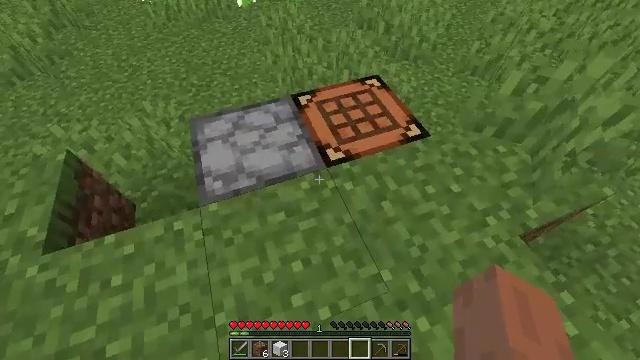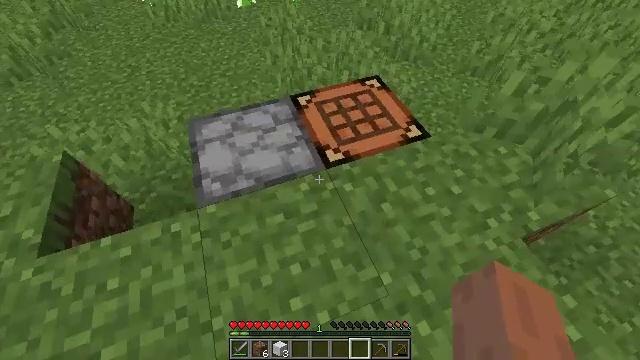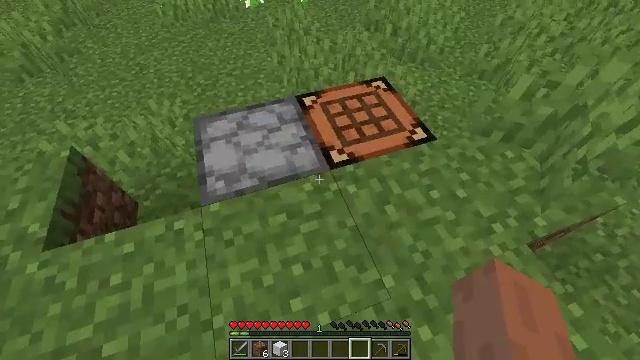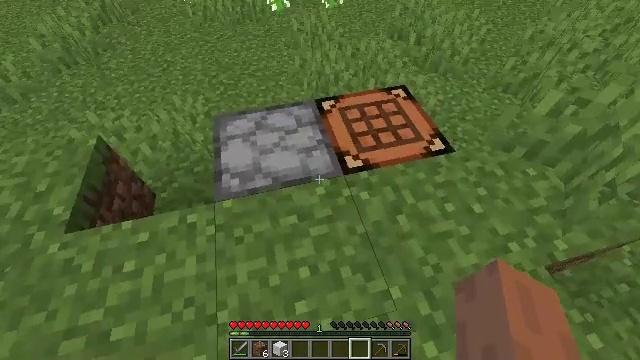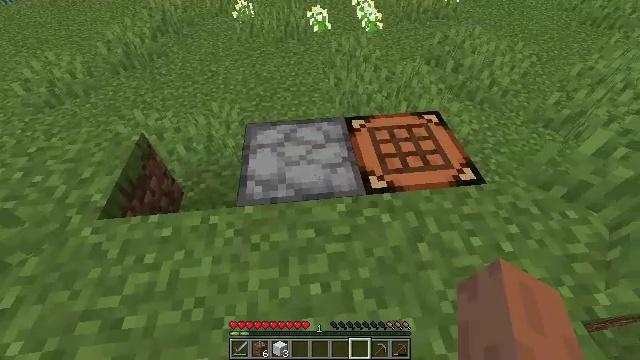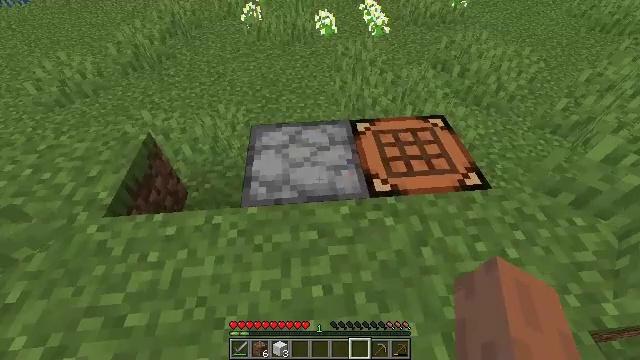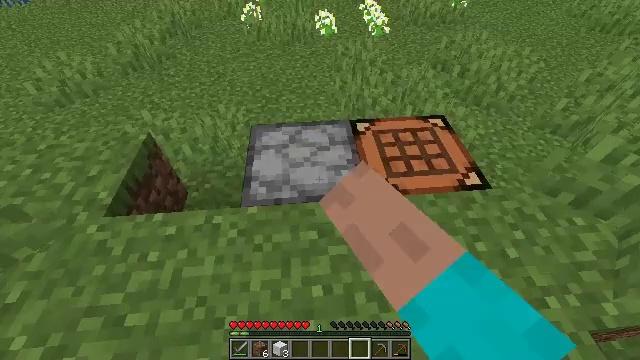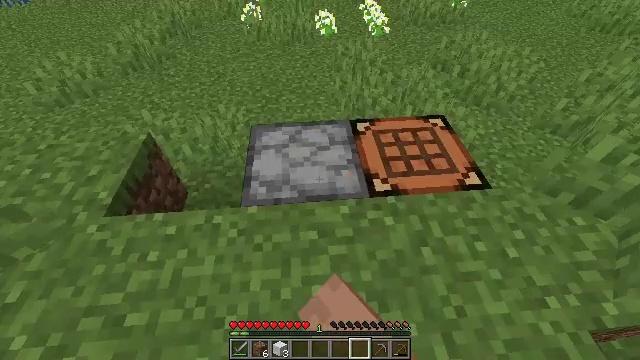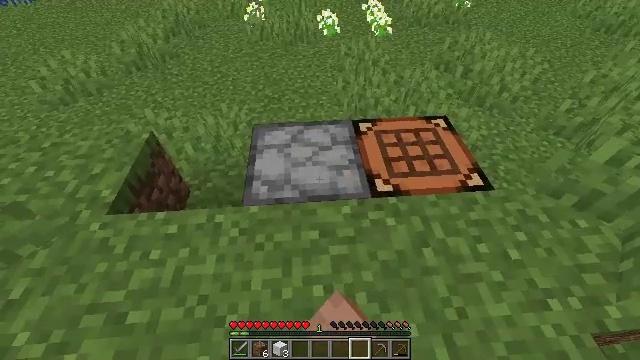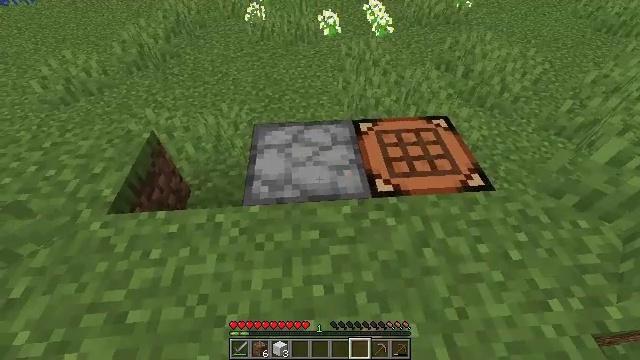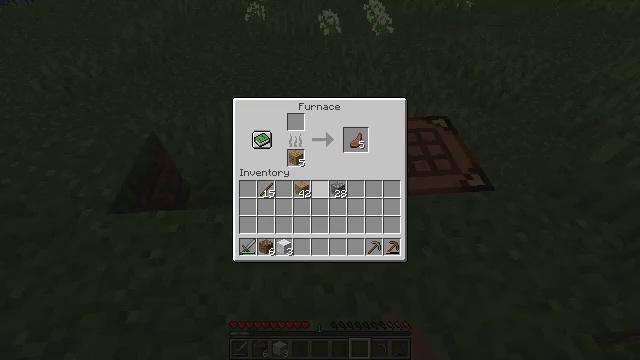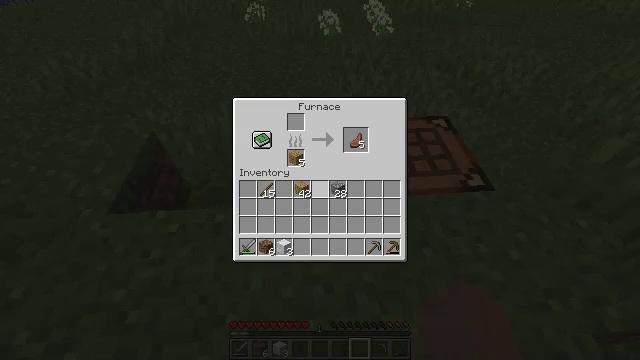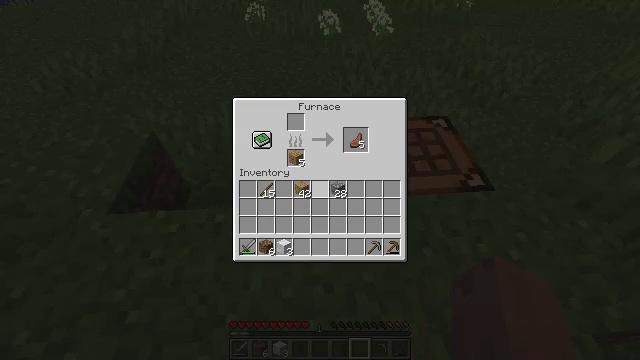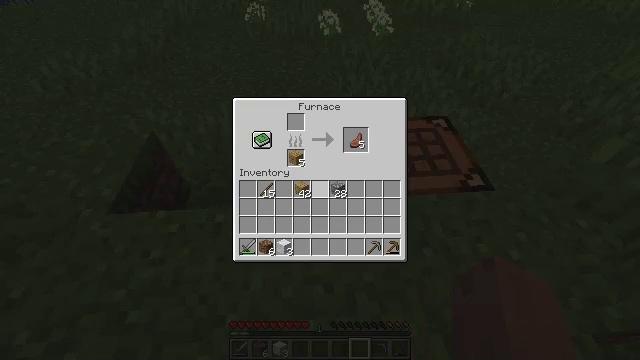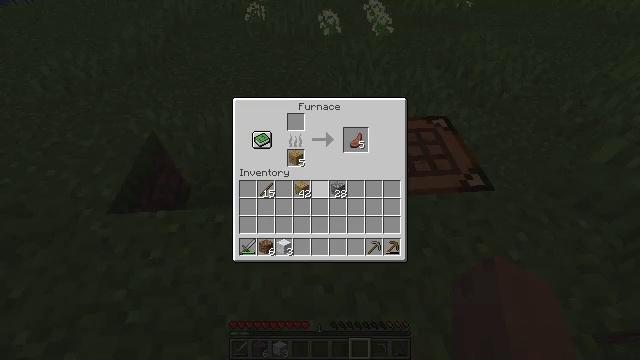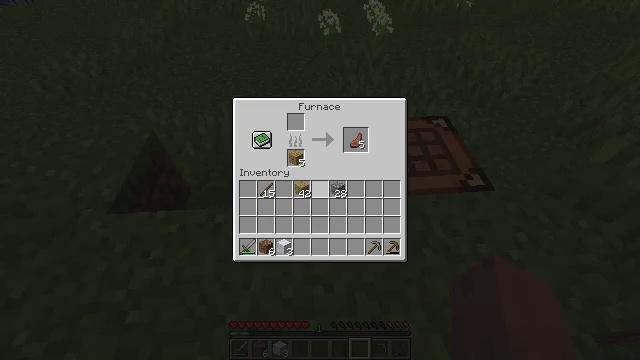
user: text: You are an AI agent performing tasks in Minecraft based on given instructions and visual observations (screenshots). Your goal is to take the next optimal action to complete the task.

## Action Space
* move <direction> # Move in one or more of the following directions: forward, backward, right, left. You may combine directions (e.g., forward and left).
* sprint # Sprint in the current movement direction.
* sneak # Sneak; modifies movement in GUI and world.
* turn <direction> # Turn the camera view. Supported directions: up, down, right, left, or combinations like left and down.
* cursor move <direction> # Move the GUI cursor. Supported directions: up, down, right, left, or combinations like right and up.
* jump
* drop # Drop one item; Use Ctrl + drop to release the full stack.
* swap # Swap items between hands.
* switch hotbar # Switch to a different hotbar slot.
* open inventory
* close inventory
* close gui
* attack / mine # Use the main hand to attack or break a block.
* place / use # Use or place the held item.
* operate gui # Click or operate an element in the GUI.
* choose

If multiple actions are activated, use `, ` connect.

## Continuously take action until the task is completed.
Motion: motion action
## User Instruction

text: Turn raw mutton into cooked mutton in the furnace.
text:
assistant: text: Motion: no_op
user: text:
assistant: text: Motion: turn left
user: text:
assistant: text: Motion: turn left
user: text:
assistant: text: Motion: turn left and up
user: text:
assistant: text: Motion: turn left, use / place
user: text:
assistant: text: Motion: use / place
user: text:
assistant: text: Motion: use / place
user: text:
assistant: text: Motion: no_op
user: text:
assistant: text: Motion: no_op
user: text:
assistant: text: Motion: no_op
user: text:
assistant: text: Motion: no_op
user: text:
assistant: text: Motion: no_op
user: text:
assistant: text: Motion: no_op
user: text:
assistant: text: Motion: no_op
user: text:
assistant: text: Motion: no_op
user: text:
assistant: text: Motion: no_op
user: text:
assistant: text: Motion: no_op
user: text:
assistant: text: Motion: no_op
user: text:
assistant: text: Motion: no_op
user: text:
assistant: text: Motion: no_op
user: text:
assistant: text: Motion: cursor move right
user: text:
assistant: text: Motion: cursor move right and up
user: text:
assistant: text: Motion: sneak
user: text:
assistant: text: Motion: sneak
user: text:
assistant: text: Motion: sneak
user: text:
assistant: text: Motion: sneak
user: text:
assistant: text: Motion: sneak, operate gui
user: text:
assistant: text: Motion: sneak, operate gui
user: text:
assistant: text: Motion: sneak, operate gui
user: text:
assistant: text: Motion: sneak